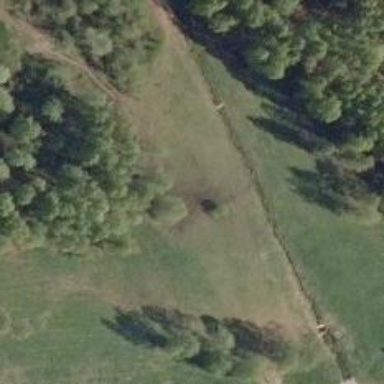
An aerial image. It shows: Hole for both golf and disc golf.